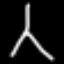
Label: The Eiffel Tower